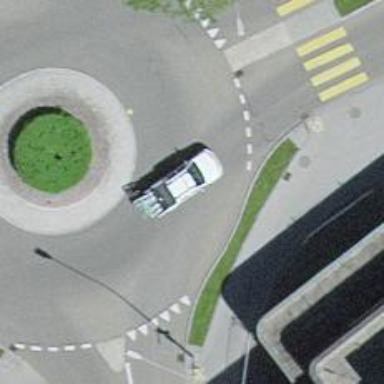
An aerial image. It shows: Paved tertiary road leading to roundabout.